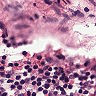
Metastatic tissue present: no